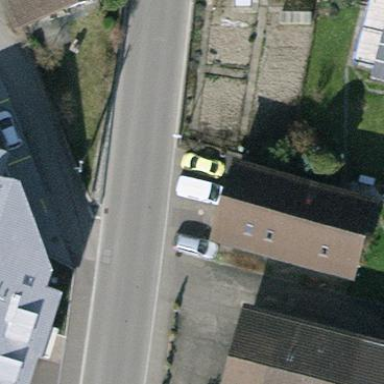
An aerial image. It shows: Detached building with tiled roof.